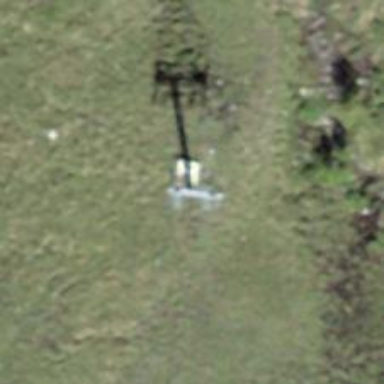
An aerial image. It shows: Pylon for aerialway.